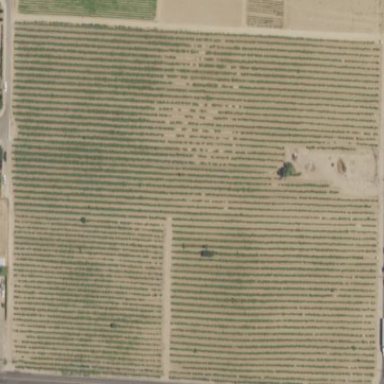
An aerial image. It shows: Vineyard.